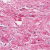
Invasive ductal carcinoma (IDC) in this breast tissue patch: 0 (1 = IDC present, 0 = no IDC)